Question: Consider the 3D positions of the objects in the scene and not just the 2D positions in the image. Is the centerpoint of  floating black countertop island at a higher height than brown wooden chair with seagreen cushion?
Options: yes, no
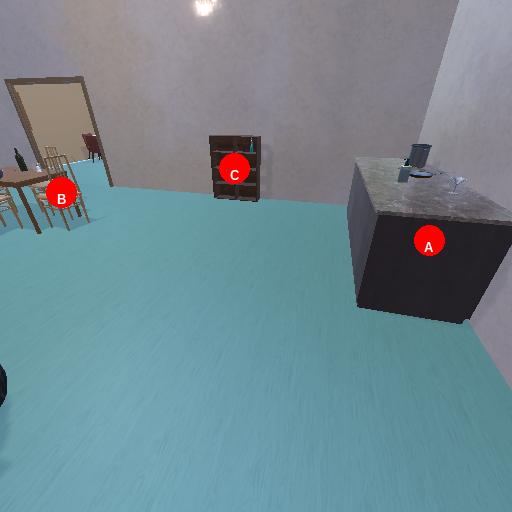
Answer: yes